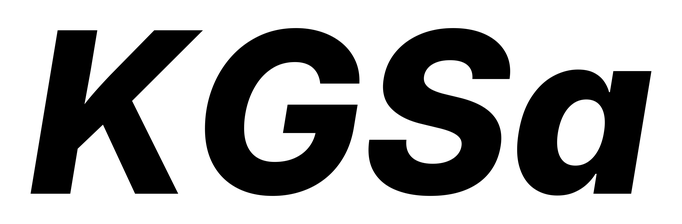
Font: Inter-Italic_ExtraBold_Italic